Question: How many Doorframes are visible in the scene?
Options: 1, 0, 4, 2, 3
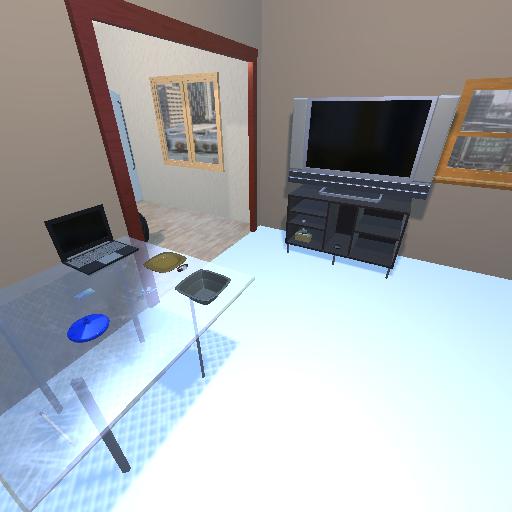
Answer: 1